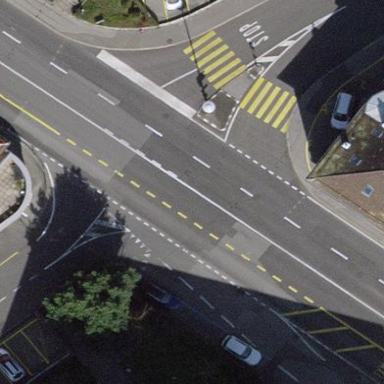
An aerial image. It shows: Primary road with asphalt surface and sidewalks on both sides. The road features roundabout and trolley wires above.